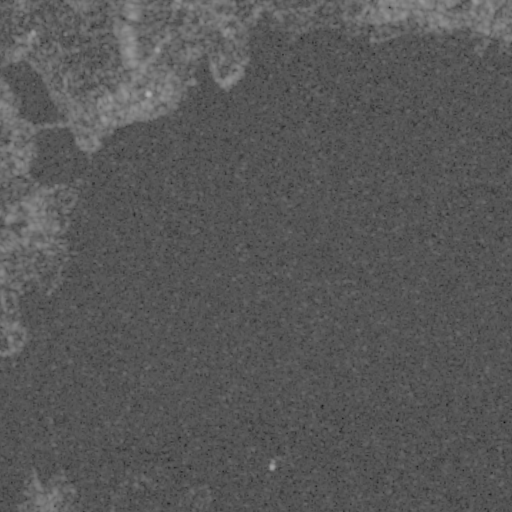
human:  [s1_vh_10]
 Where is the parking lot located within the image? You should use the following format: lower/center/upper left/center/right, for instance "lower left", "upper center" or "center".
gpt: The parking lot is located in the upper left of the image.
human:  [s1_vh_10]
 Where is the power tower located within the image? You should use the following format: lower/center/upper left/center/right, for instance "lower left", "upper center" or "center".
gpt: The power tower is located in the upper left of the image.
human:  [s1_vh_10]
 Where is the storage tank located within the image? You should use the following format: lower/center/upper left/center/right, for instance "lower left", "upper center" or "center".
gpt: The storage tank is located in the upper left of the image.
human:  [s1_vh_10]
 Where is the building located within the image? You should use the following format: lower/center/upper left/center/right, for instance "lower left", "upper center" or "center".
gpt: There is no building in the image.

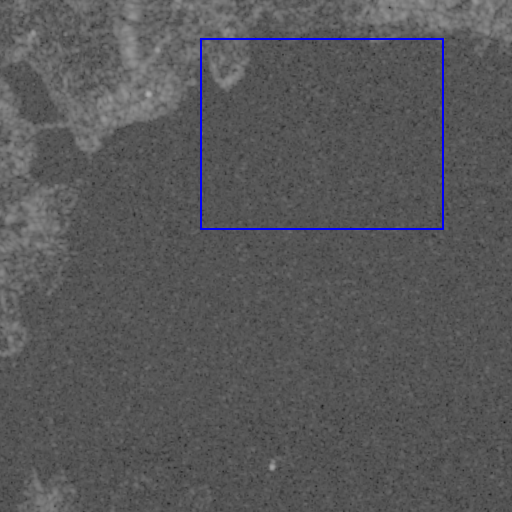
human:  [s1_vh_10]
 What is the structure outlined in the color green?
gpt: There is no green outline.
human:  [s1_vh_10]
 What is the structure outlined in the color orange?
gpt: There is no structure outlined in orange.